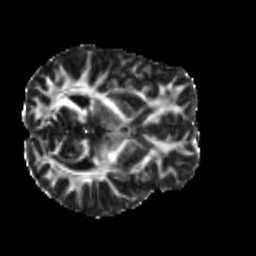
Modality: FA
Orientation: axial
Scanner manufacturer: siemens
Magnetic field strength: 3 T
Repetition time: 4 s
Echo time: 0.0594 s